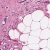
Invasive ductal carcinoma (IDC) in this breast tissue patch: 1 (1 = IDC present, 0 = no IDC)